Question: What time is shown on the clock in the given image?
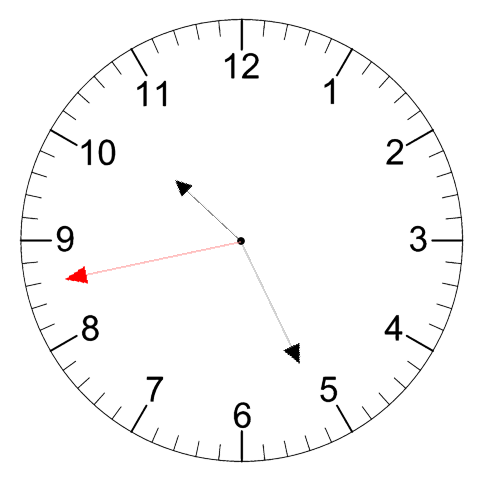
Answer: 10:25:43